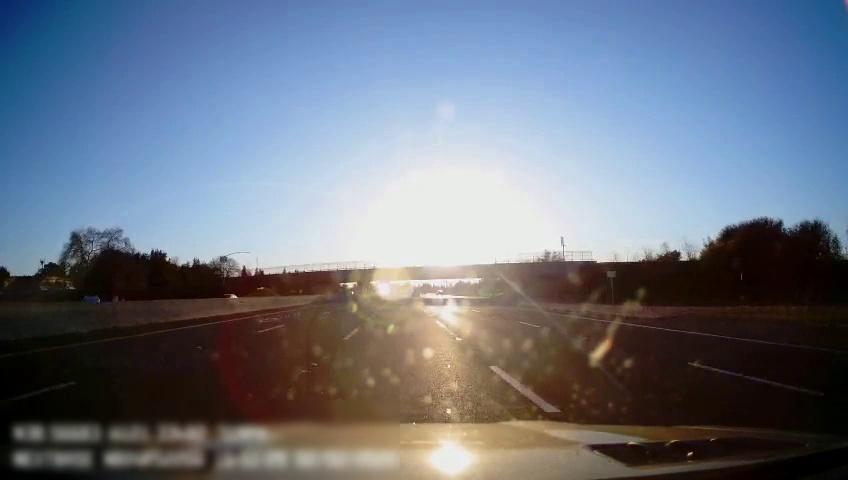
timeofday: Day
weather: Sunny
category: Drivable Space
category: Vehicles | Car
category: Vehicles | Car
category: Lanes | Alternate Lane
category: Lanes | Alternate Lane
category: Lanes | Current Lane
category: Lanes | Current Lane
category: Lanes | Alternate Lane
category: Lanes | Alternate Lane